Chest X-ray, PA view. Patient: 51 years old, sex F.
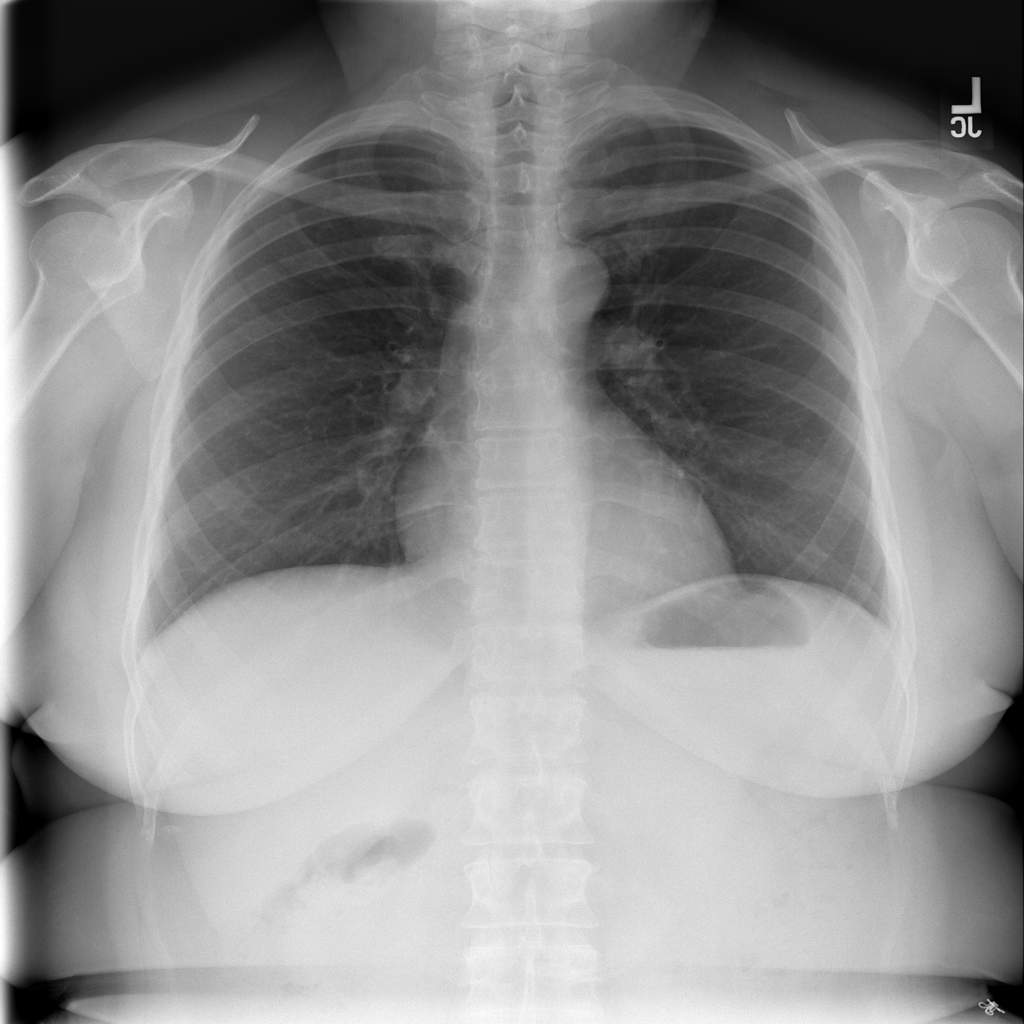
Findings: No Finding